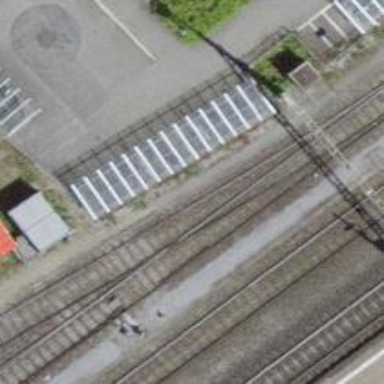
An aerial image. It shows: Single-track electrified railway service yard with contact line for trains.